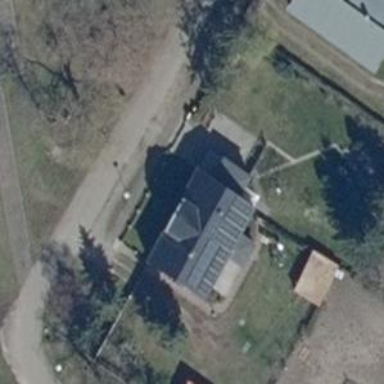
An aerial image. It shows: Simple and straightforward house.